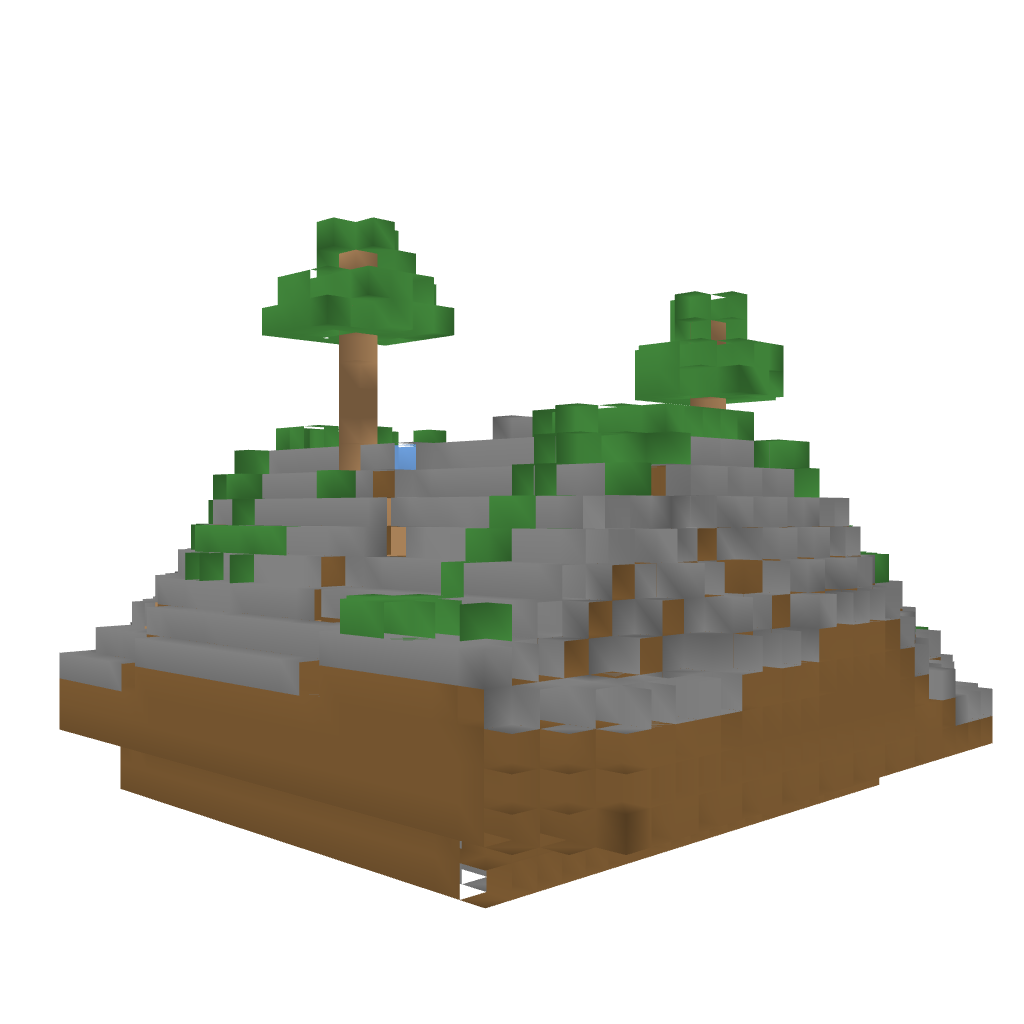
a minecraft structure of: Hobbit House w/ secret room bad low quality